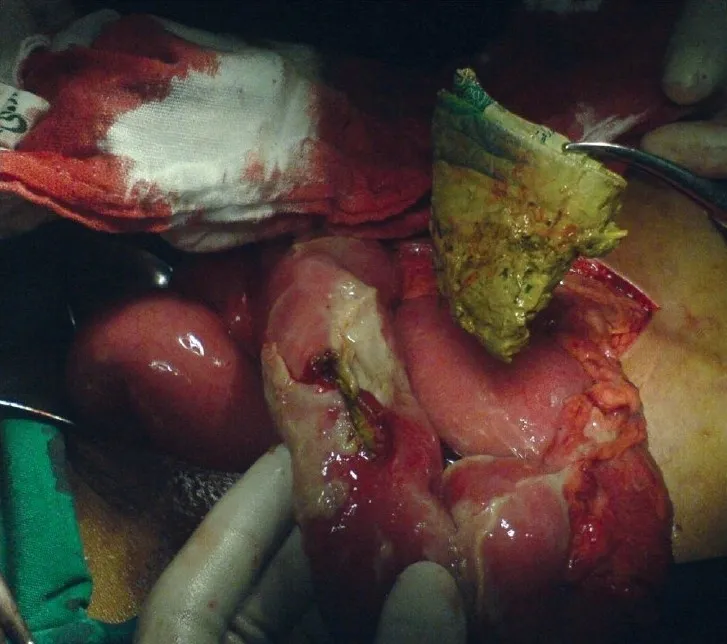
Paper being removed by forceps from the site of intestinal perforation.
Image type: medical_photograph (other_medical_photograph)